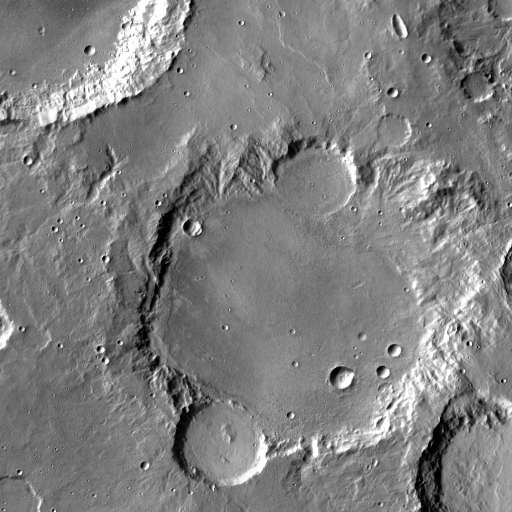
Crater classes present: Background, Other, Buried, Secondary